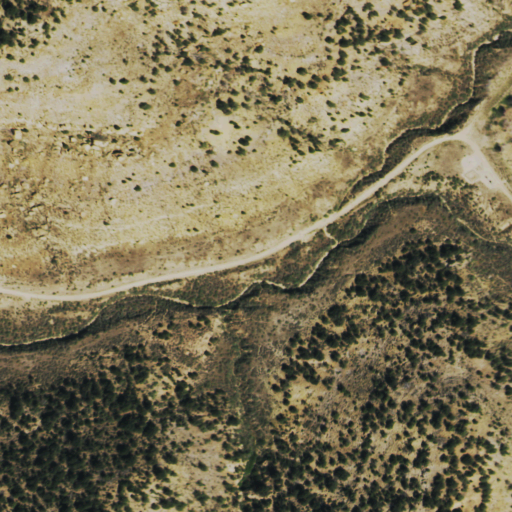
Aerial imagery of valley in Colorado named Left Fork Cow Canyon containing shrub and evergreen forest